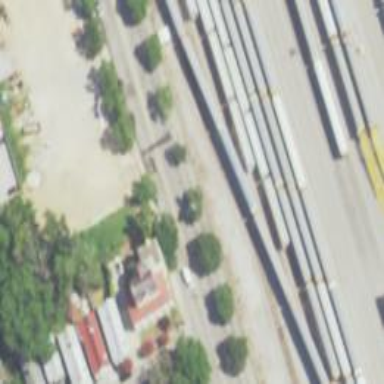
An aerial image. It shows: Railway yard in service.